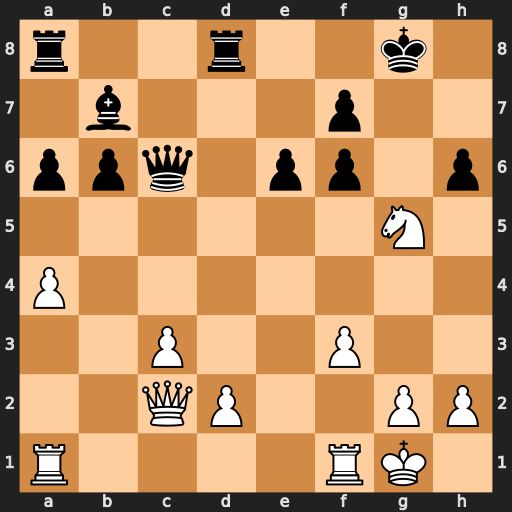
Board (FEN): r2r2k1/1b3p2/ppq1pp1p/6N1/P7/2P2P2/2QP2PP/R4RK1
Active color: w
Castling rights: -
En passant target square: -
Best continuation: Qh7+ Kf8 Qxf7#